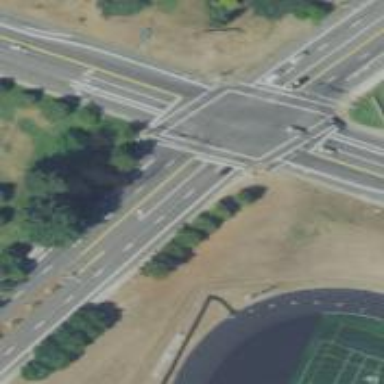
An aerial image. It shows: Crossing with marked lines on the road.